Question: I have a problem.
'''
CREATE TABLE accounts(
id INTEGER,
name VARCHAR2(100)
)
/
CREATE OR REPLACE FUNCTION account_balance(account_id_in IN accounts.id%TYPE)
RETURN NUMBER
IS
BEGIN
RETURN 0;
END;
/
'''
Error:
'''
Error starting at line : 1 in command -
CREATE OR REPLACE FUNCTION account_balance(account_id_in IN accounts.id%TYPE)
RETURN NUMBER
IS
BEGIN
RETURN 0;
END;
Error report -
ORA-01031: insufficient privileges
01031. 00000 - "insufficient privileges"
*Cause: An attempt was made to perform a database operation without
the necessary privileges.
*Action: Ask your database administrator or designated security
administrator to grant you the necessary privileges
'''

Please help me resolve above error, thank you!
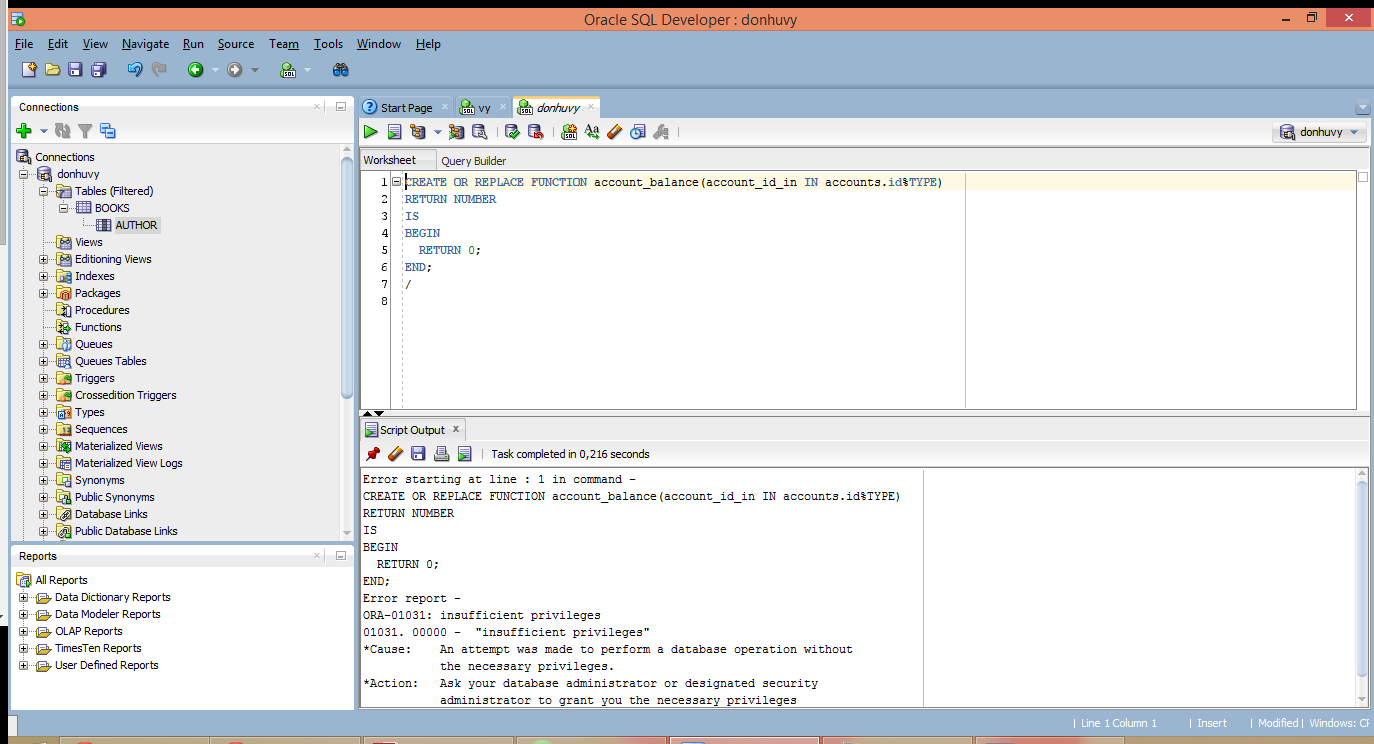
Answer: As pointed out in the comments, you are missing the required permissions to create the function from whatever user account you are currently using.
Let's assume your less privileged login is called 'some_user'. To fix your problem, login as your more privileged account, and apply the following 'GRANT' statement:
'''
grant create procedure to some_user;
'''
Documentation: <URL>
> <URL>: Create stored procedures, , and packages in the grantee's schema.